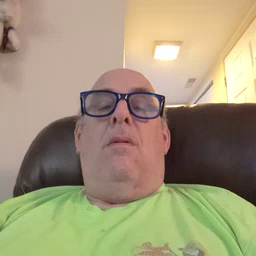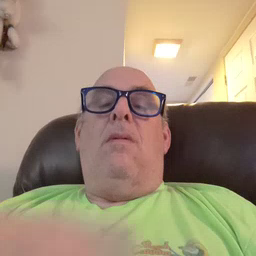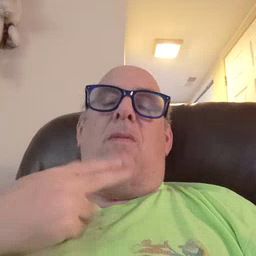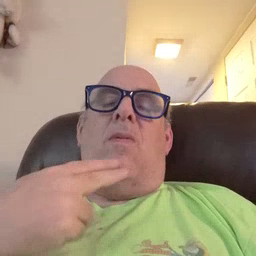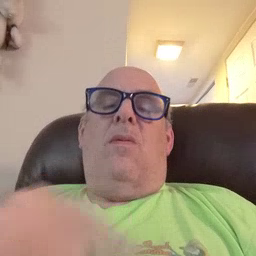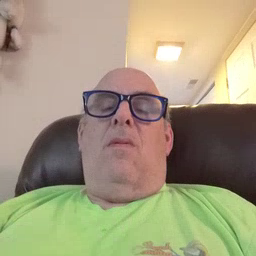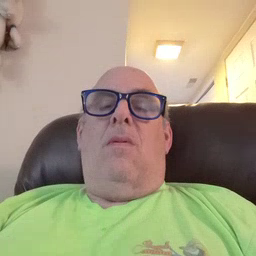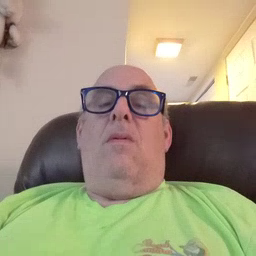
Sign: cute